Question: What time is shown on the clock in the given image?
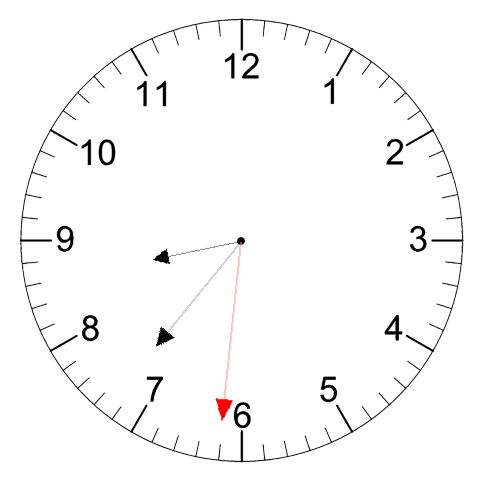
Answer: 08:36:31